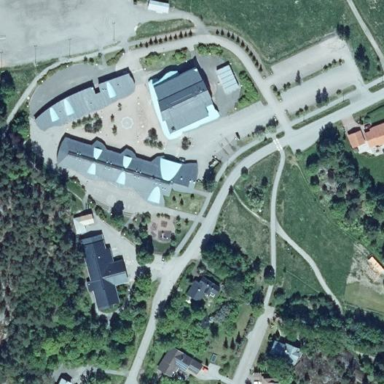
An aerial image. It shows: School.